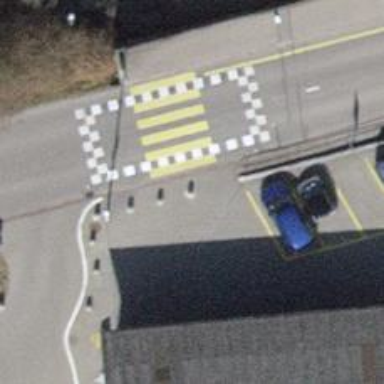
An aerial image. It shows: Bollard barrier.